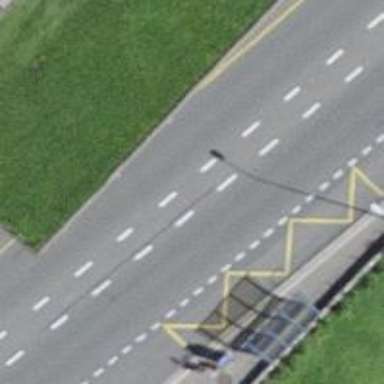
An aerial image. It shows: Bus stop with shelter. It is platform for public transport.